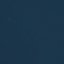
Land use / land cover: SeaLake